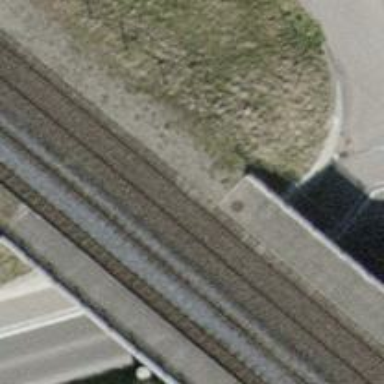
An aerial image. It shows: Bridge with single railway track electrified by contact line.